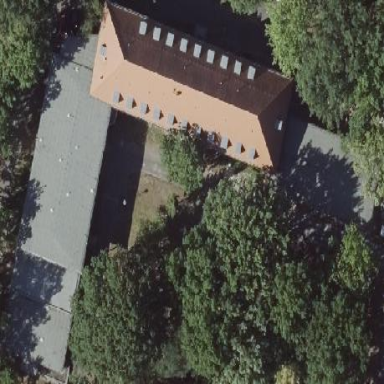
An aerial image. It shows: Office building with hipped roof shape.